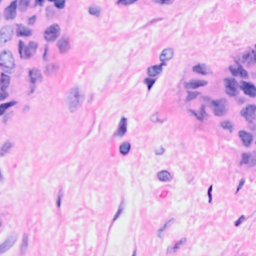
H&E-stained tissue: Breast